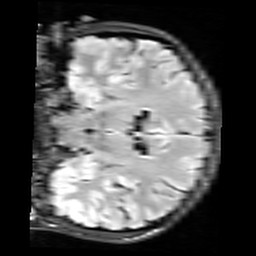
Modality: FLAIR
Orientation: coronal
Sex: female
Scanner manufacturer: siemens
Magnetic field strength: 3 T
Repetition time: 10 s
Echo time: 0.09 s